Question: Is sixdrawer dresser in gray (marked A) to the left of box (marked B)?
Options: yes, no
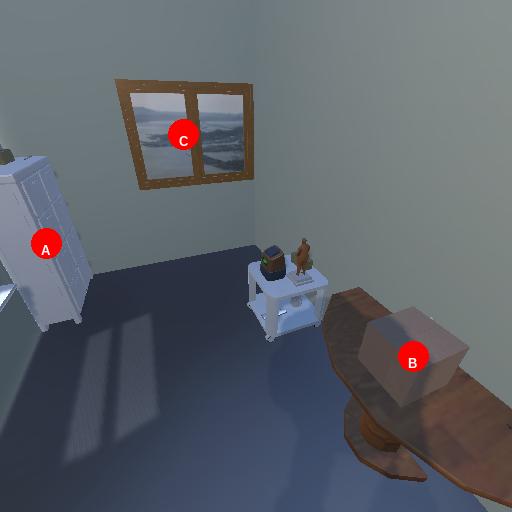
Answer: yes